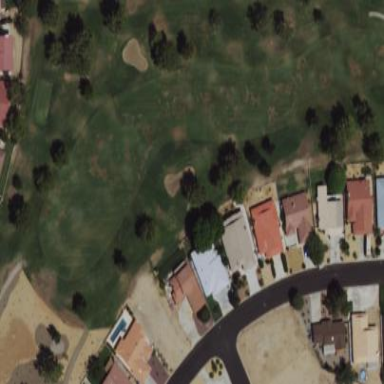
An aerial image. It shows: Rough area on grassy golf course.